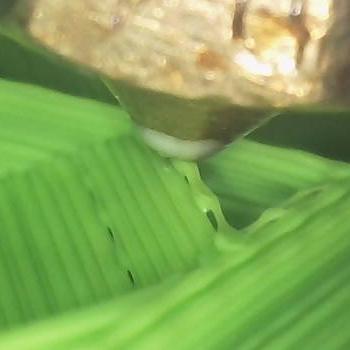
Flow rate: 42%